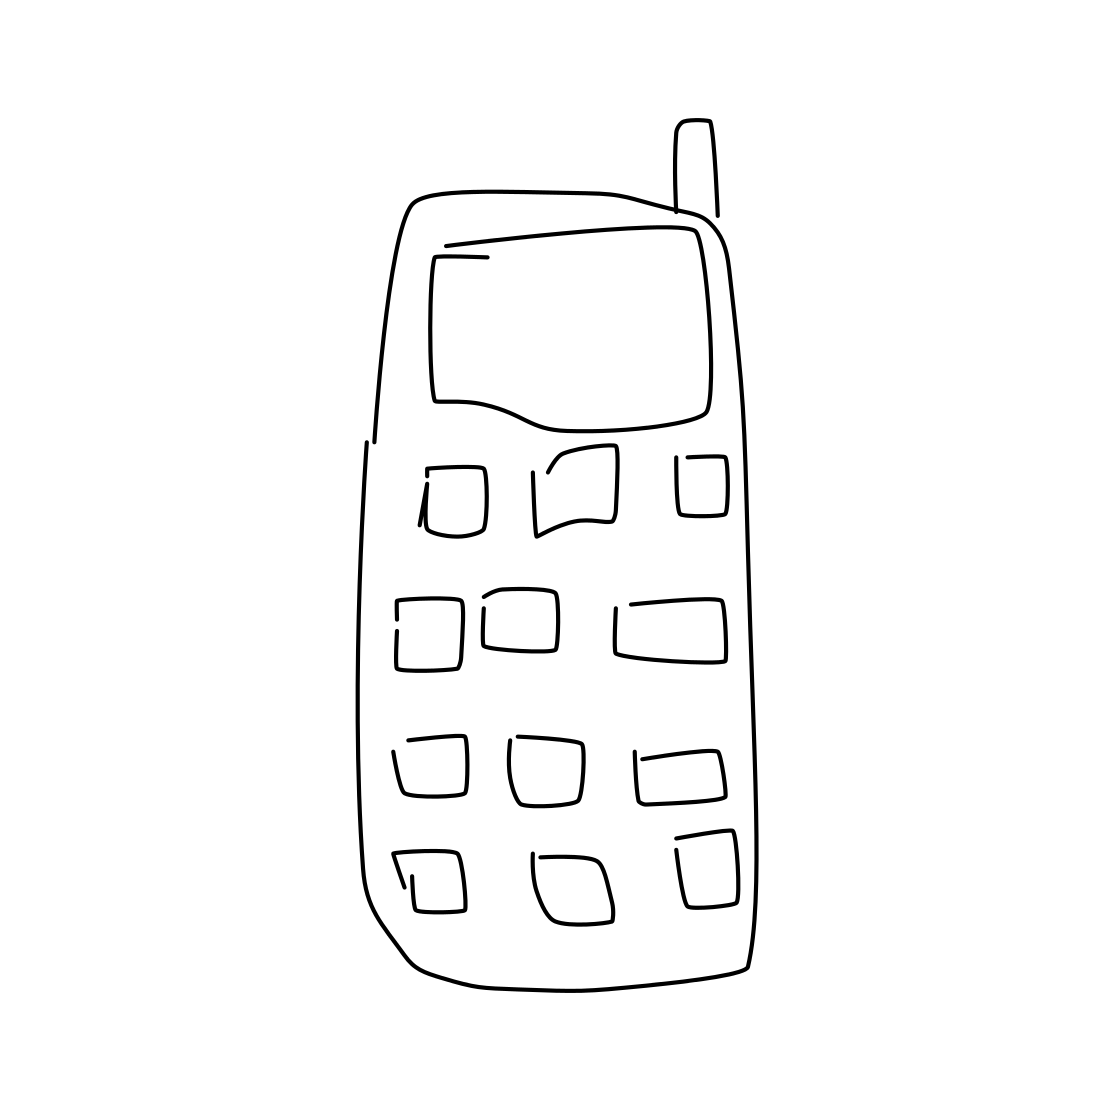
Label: telephone